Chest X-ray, AP view. Patient: 60 years old, sex M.
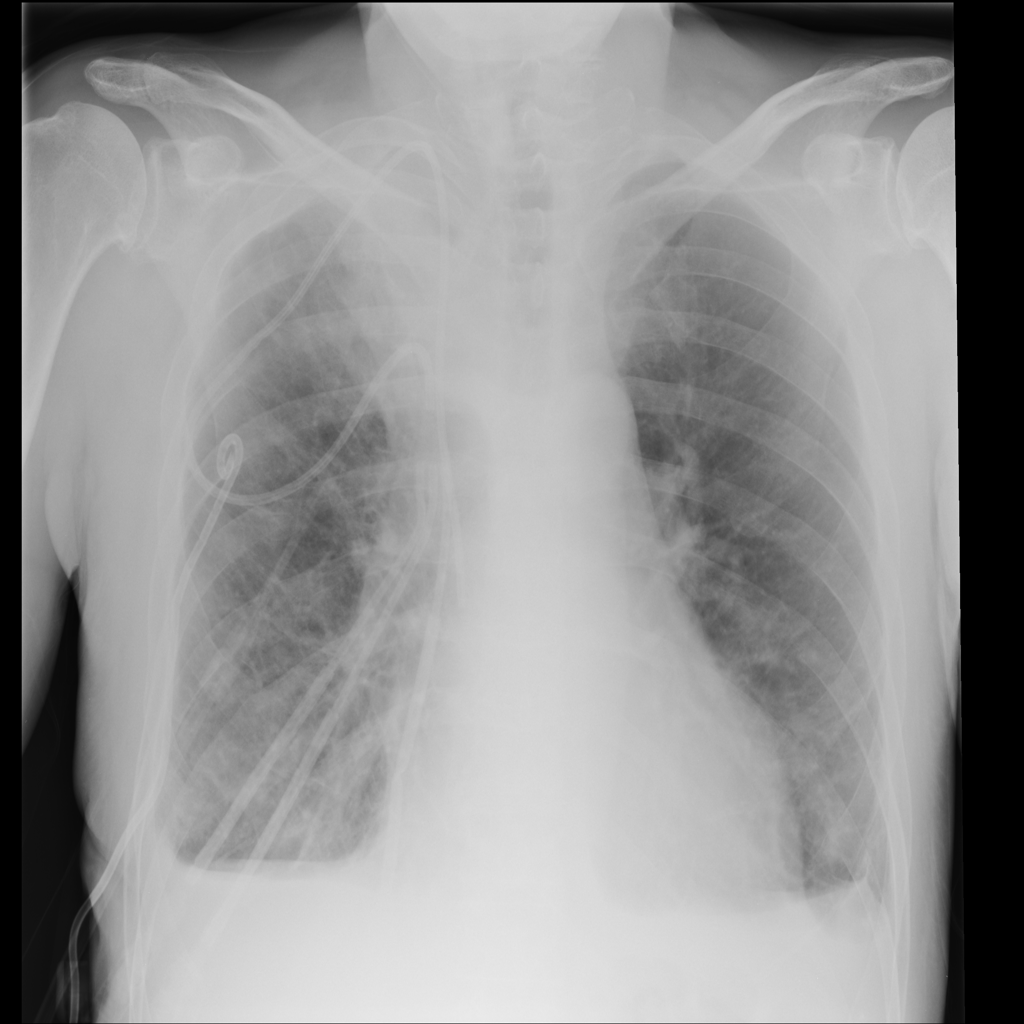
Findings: Effusion, Pneumothorax